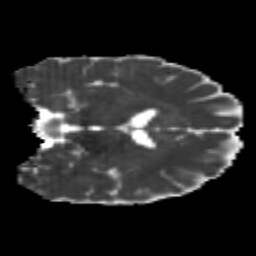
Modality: MD
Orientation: coronal
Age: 21
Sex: male
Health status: healthy
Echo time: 0.074 s